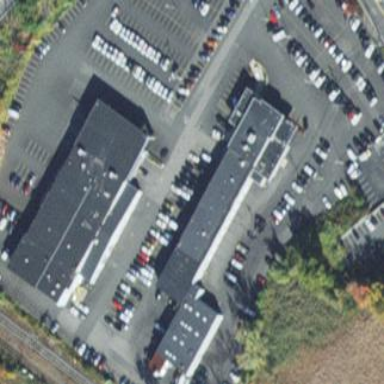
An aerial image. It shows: Building that houses car shop.